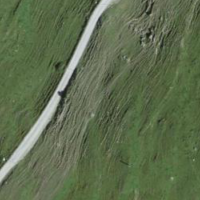
EUNIS habitat code: 23
Species observed at this site:
Erebia medusa
Erebia melampus